Question: I have been some time using asp.net charts, even it was hard to config for asp 3.5 and to make it work, I have been able to move along with all my project but I'm facing something that I have no idea how to solve.
This project works perfectly on my develop enviroment, but when i deployed it on the server, the only page with charts on it appeared like this:

I assume its cause of the charts because its the only thing that really have given me problems and its the only thing that its exclusively on this page but i have no idea how this happens, it only happens on the server with Plesk.
Tried to upload on debug instead of release but the result is the same. Searched overall but never found anything like this.
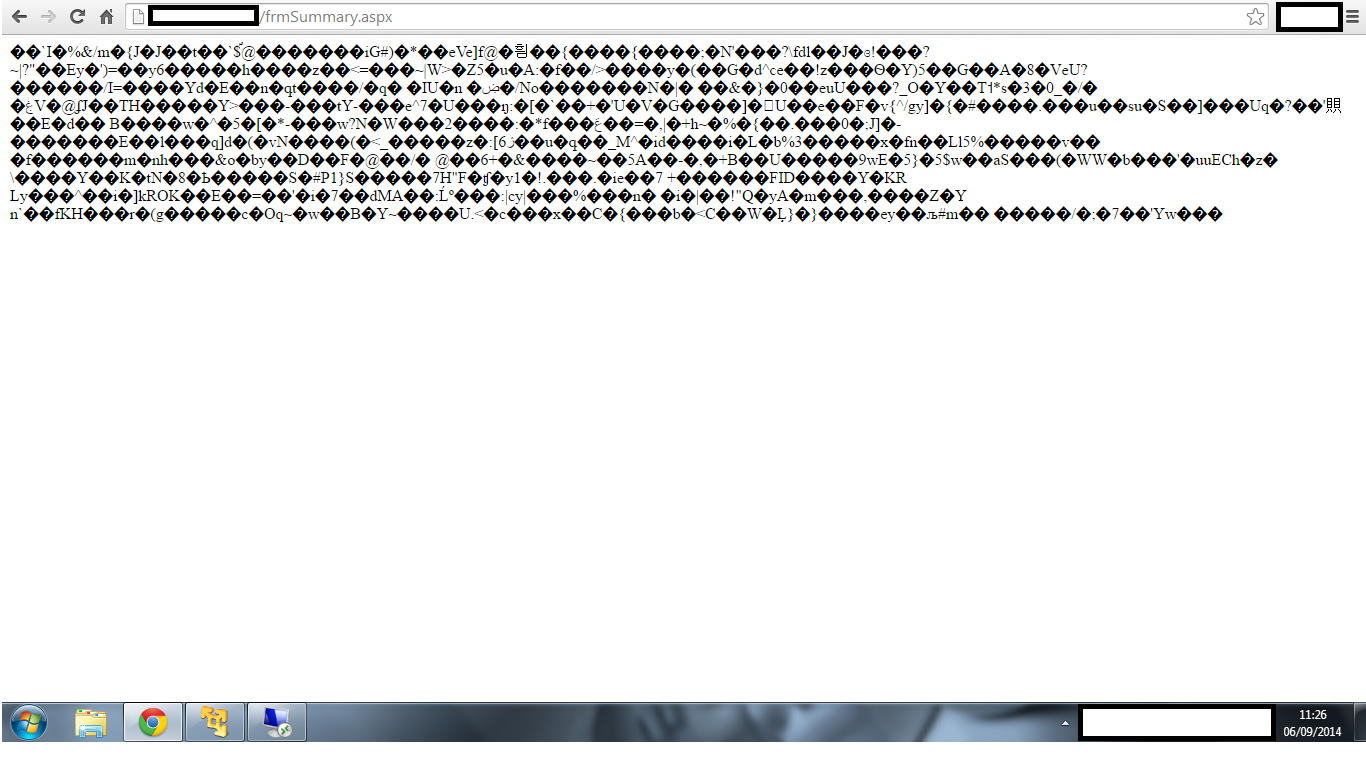
Answer: My Answer may not give you the exact solution. But it may give you an idea's.
Below are my Ideas:
1. Make Sure you have included all the files into your solution when you do the Build.
2. Make Sure you have all dependency of Asp.Net Charts in Server.
3. Check you browser Console and Browser Network. Press F12 in your and check. You can get to know the Exact problem if any issue in loading prob / dependency files.
4. Double check your server configurations for the charts. And compare your local and server configs.
5. Do the Deployment in your machine itself and check one round.